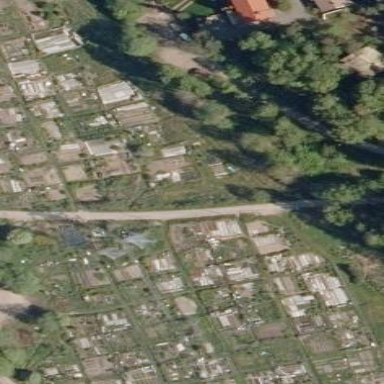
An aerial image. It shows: Allotments area.